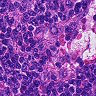
Metastatic tissue present: no